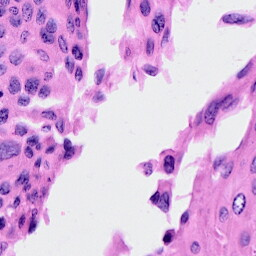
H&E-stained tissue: Cervix